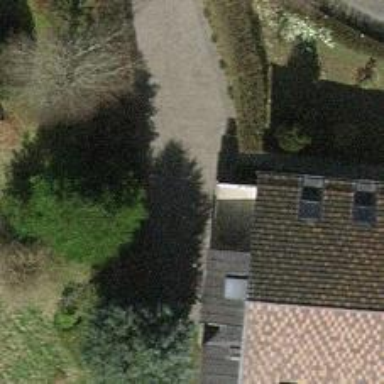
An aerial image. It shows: Driveway.